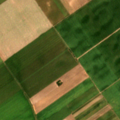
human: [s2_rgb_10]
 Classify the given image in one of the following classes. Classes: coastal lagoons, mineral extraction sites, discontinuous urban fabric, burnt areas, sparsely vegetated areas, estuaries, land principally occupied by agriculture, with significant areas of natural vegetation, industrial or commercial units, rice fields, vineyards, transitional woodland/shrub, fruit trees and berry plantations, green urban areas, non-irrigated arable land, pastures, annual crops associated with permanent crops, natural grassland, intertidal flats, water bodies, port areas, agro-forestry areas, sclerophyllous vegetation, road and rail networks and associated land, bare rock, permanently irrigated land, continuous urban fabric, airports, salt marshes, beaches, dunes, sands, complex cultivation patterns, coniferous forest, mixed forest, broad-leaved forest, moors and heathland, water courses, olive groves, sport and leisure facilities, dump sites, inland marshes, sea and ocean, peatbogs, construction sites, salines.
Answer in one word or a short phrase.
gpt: non-irrigated arable land